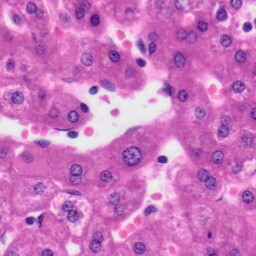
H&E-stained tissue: Liver